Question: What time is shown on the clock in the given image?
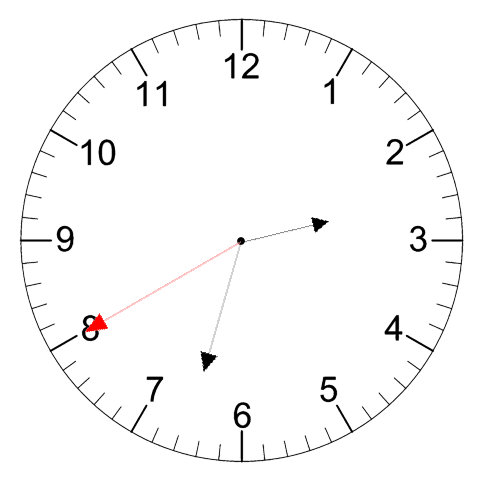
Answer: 02:32:40